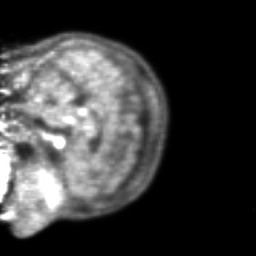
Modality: PET
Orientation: sagittal
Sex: female
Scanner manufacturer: ge